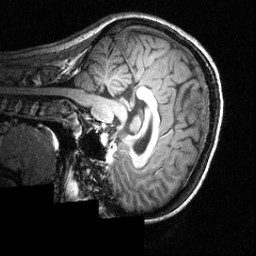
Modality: T1w
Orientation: sagittal
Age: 21
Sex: female
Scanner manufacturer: siemens
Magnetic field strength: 3.951 T
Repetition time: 1.5 s
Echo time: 0.00335 s